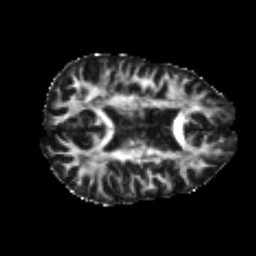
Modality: FA
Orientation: axial
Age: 24
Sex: male
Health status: healthy
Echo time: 0.074 s